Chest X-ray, PA view. Patient: 44 years old, sex F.
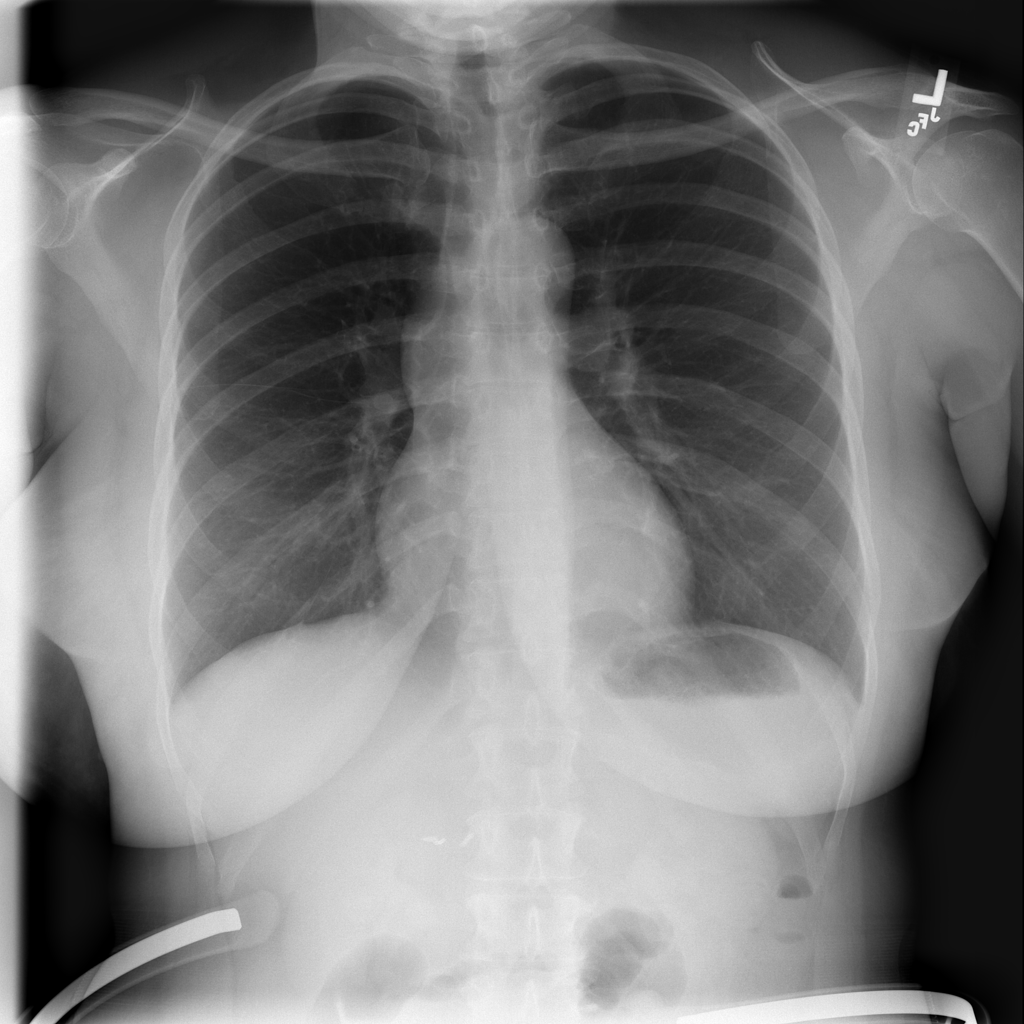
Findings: No Finding